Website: bh-photo
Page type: payment
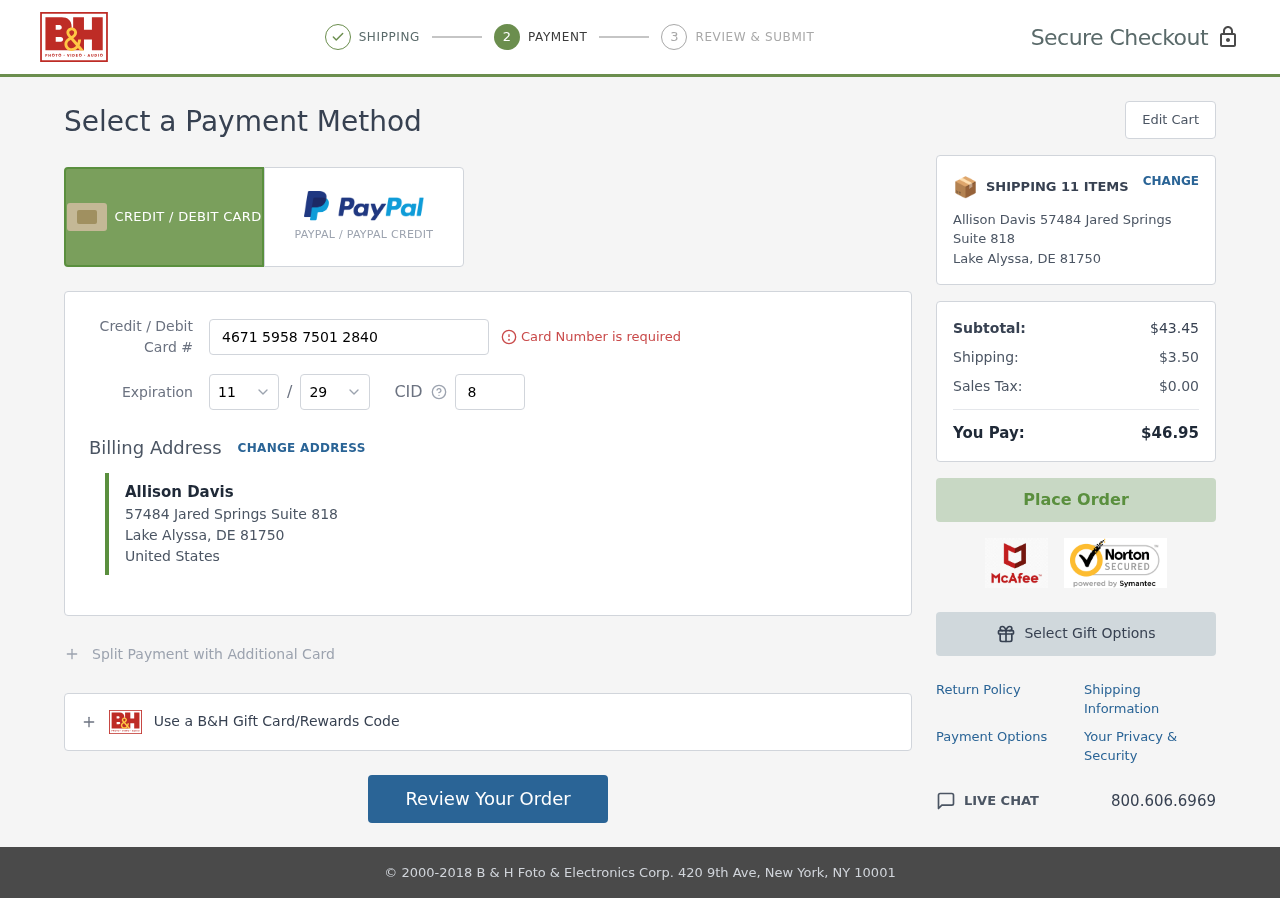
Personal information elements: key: PII_CARD_CVV
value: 827
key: PII_CARD_EXPIRY_MONTH
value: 11
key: PII_CARD_EXPIRY_YEAR
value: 29
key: PII_CARD_NUMBER
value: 4671 5958 7501 2840
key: PII_CITY
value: Lake Alyssa
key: PII_COUNTRY
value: United States
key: PII_FULLNAME
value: Allison Davis
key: PII_POSTCODE
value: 81750
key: PII_STATE_ABBR
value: DE
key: PII_STREET
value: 57484 Jared Springs Suite 818
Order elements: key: ORDER_NUM_ITEMS
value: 11
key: ORDER_SUBTOTAL
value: $43.45
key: ORDER_SHIPPING_COST
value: $3.50
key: ORDER_TAX
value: $0.00
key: ORDER_TOTAL
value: $46.95